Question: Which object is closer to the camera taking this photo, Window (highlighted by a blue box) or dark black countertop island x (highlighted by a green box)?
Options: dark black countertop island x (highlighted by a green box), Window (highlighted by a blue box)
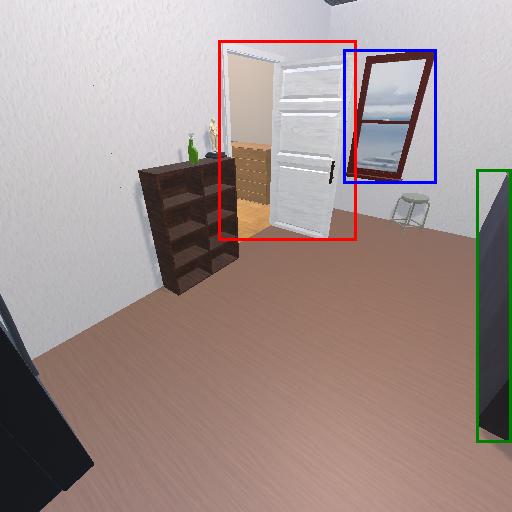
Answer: dark black countertop island x (highlighted by a green box)